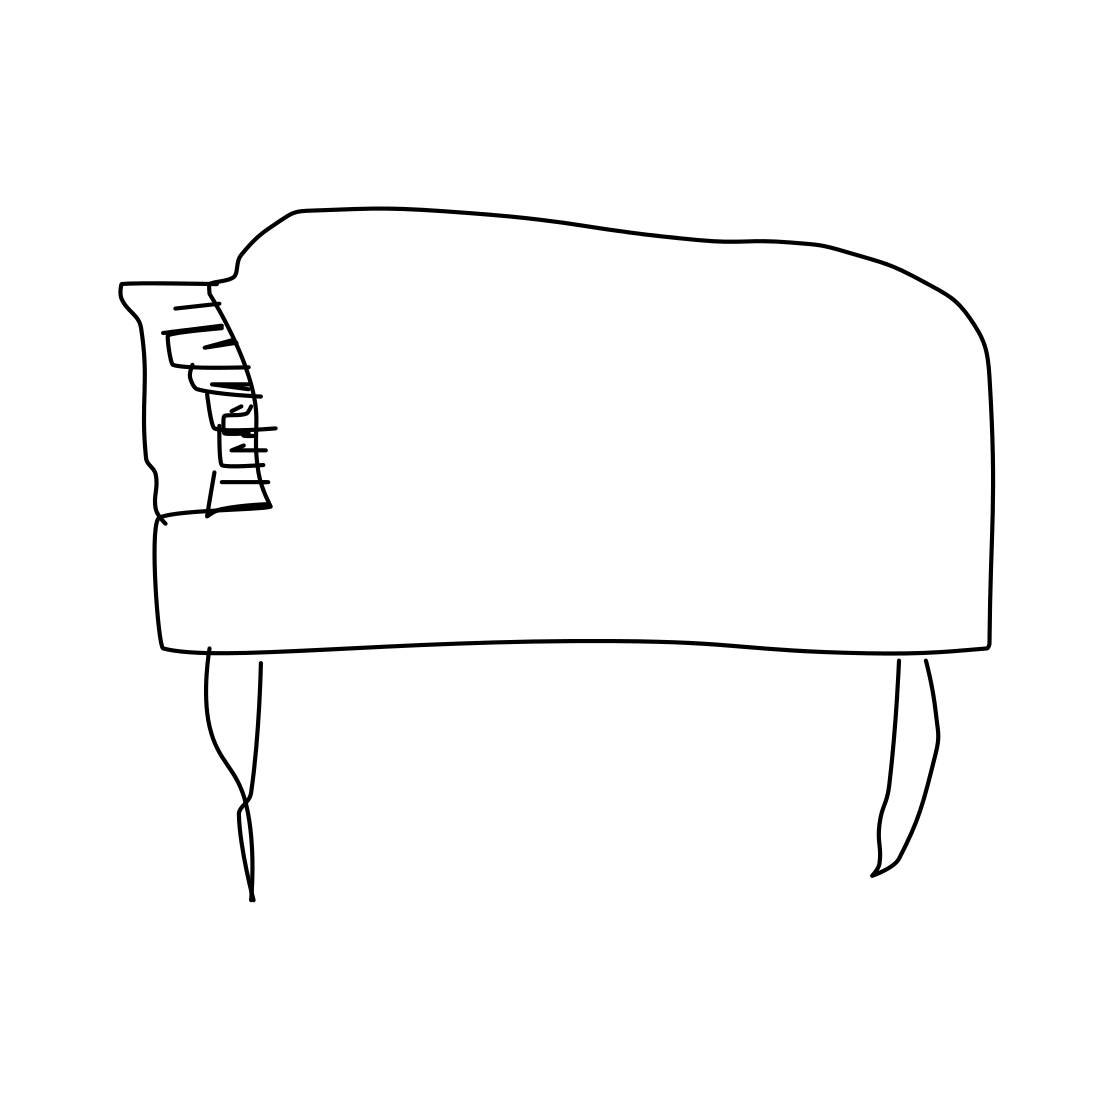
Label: piano